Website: bh-photo
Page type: address-validator
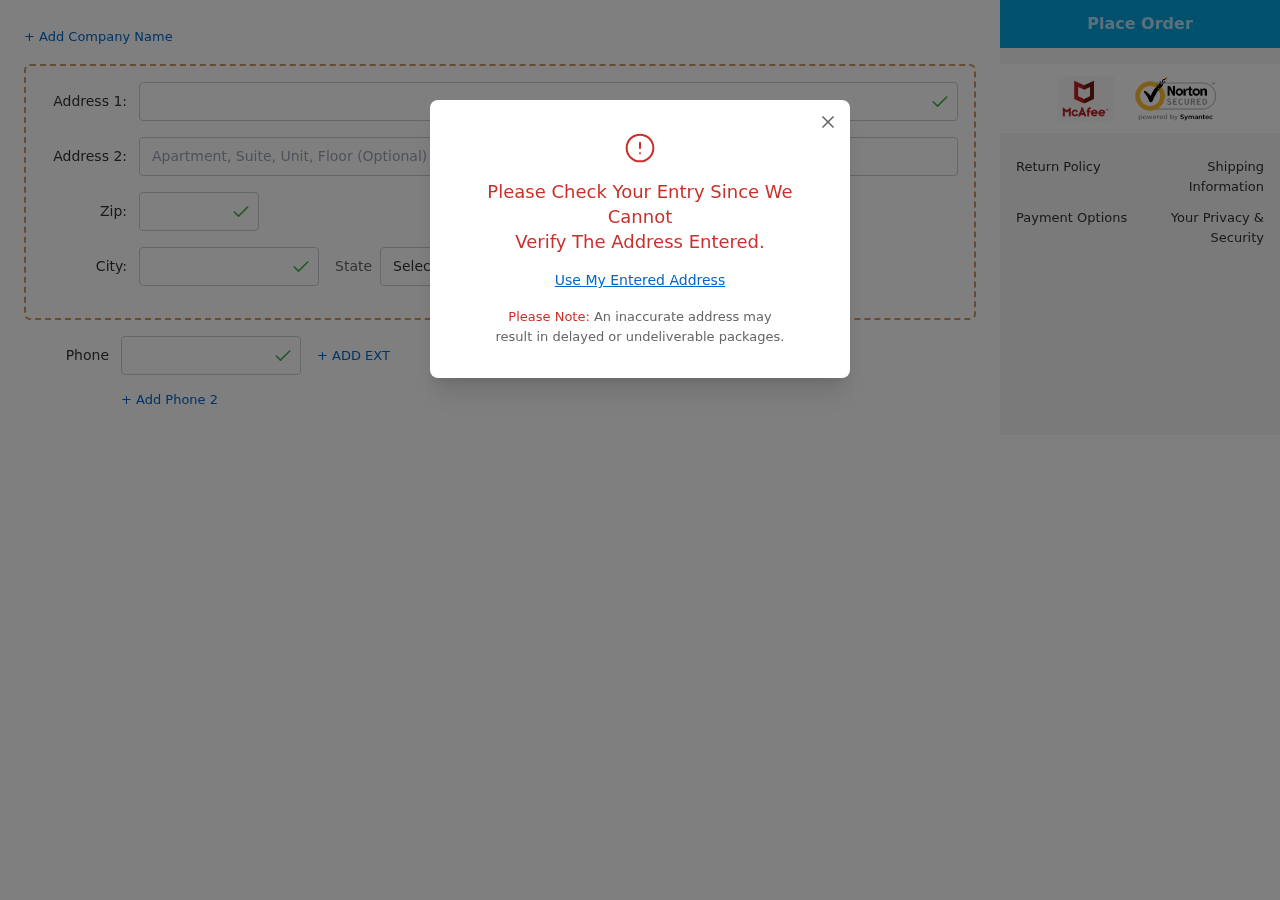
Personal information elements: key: PII_CITY
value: Lauratown
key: PII_PHONE
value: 5193625487
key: PII_POSTCODE
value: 89940
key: PII_STATE_ABBR
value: SC
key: PII_STREET
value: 8229 Kimberly Cliffs